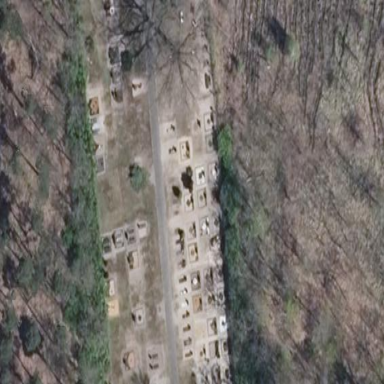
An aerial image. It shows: Cemetery.